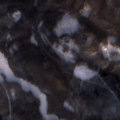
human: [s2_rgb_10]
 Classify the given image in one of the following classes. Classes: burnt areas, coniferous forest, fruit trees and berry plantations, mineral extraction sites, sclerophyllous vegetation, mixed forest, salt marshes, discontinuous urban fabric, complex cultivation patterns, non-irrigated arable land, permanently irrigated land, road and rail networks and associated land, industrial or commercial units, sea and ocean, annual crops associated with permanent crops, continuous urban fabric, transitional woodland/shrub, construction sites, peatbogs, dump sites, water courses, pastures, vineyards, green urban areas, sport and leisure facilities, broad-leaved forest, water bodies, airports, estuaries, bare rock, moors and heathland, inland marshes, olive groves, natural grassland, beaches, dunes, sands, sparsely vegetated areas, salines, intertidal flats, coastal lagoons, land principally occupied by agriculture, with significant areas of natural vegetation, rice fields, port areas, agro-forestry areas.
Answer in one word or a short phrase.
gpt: coniferous forest, mixed forest